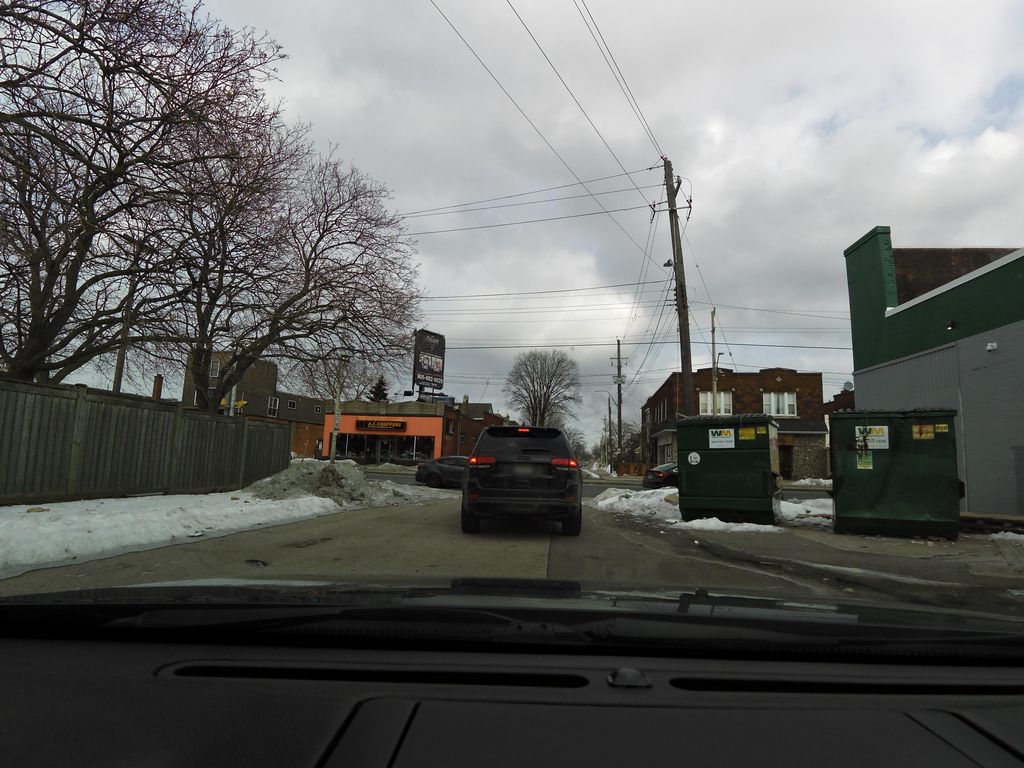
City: hamilton